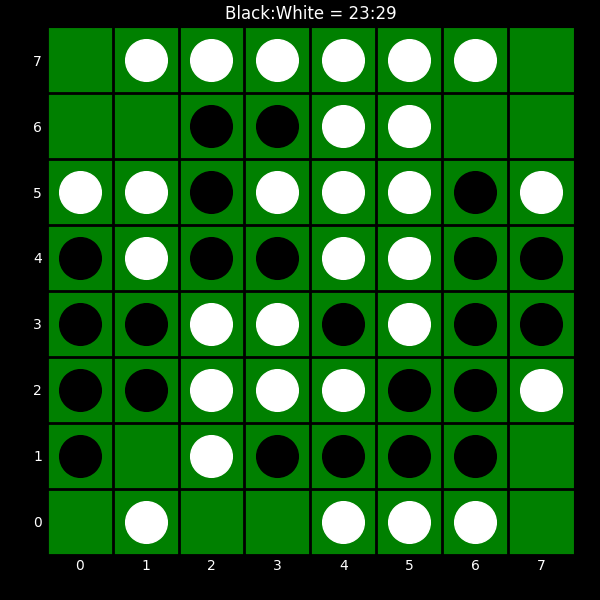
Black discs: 23
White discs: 29